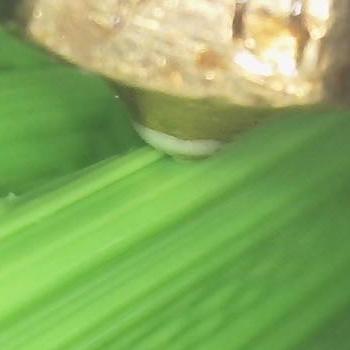
Flow rate: 66%